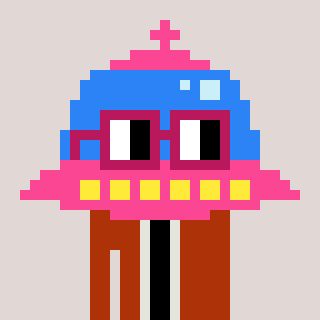
a pixel art character with square dark red glasses, a ufo-shaped head and a hotbrown-colored body on a warm background